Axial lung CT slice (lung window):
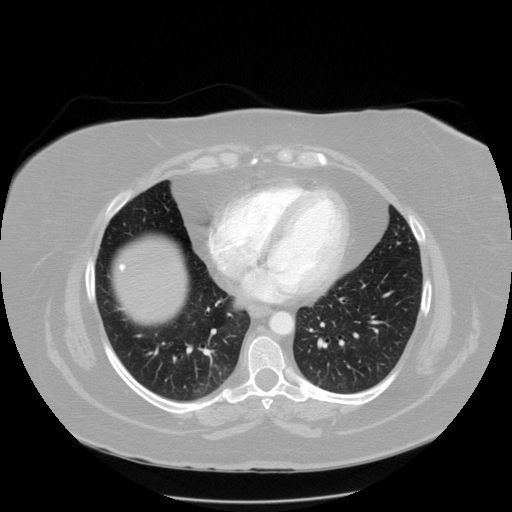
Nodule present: no